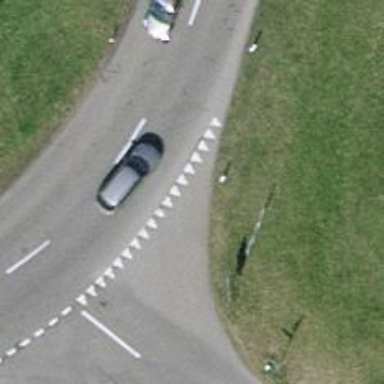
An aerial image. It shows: Tertiary road with asphalt surface.